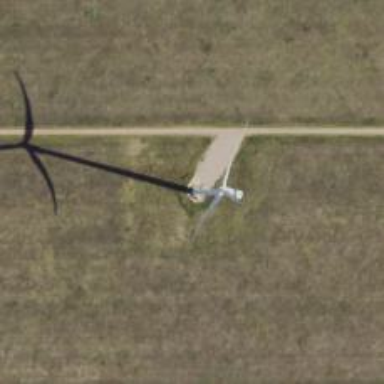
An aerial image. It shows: Wind generator using wind turbines of horizontal axis.